Interaction volume radius: 10 \u00c5
Interaction volume height: 25 \u00c5
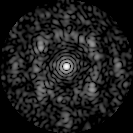
Disorder parameter: 0.6819